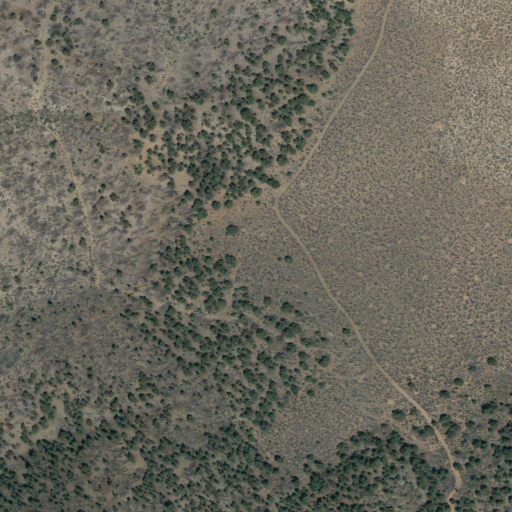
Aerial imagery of plain(s) in California named Indian Flat containing grassland and shrub